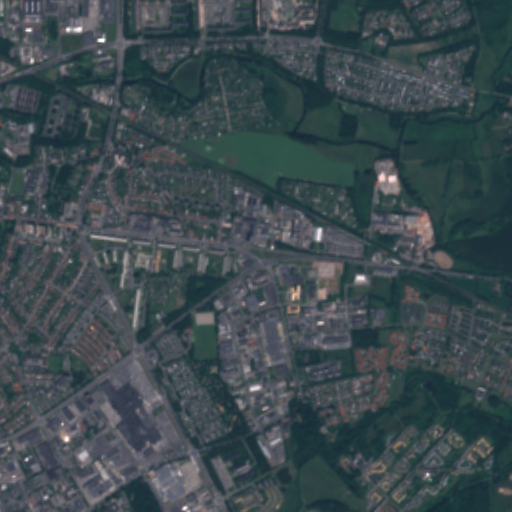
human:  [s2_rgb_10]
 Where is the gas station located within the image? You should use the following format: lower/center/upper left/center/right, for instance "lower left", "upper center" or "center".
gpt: The gas station is located in the center left of the image.
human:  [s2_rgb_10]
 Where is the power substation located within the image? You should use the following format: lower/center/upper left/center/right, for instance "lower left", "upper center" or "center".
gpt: The power substation is located in the center right of the image.
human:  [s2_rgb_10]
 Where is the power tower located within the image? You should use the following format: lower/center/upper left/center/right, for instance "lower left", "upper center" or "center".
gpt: The power tower is located in the center right of the image.
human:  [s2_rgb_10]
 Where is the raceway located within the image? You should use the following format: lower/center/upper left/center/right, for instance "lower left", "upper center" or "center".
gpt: The raceway is located in the center right of the image.
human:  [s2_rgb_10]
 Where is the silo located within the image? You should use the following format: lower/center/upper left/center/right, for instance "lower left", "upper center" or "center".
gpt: The silo is located in the lower left of the image.
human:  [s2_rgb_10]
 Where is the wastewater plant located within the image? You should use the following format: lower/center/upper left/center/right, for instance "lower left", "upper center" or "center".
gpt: The wastewater plant is located in the upper left of the image.
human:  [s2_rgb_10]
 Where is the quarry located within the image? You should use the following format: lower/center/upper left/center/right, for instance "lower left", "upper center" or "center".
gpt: There is no quarry in the image.